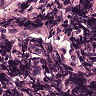
Metastatic tissue present: no